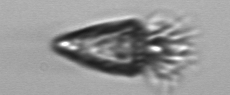
Label: Strombidium_tintinnodes